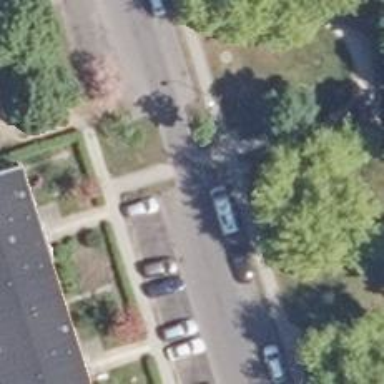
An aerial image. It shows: Residential road with asphalt surface and traffic calming feature called choker.